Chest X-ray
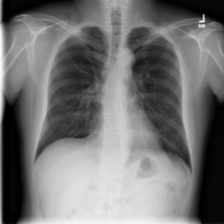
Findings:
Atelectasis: negative
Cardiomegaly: negative
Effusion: negative
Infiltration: negative
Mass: negative
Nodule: negative
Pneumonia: negative
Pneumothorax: negative
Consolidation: negative
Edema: negative
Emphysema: negative
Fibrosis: negative
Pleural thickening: negative
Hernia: negative